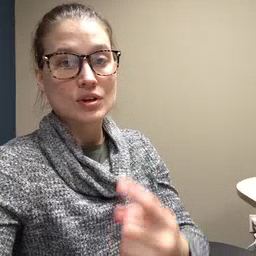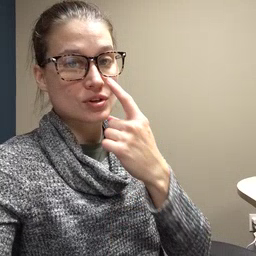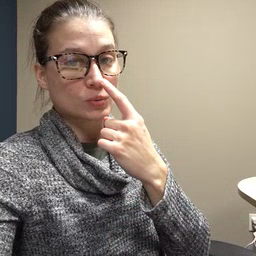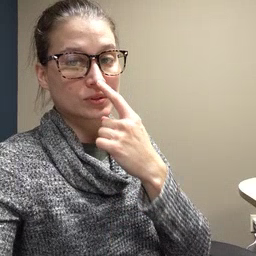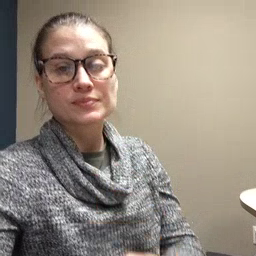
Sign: nose